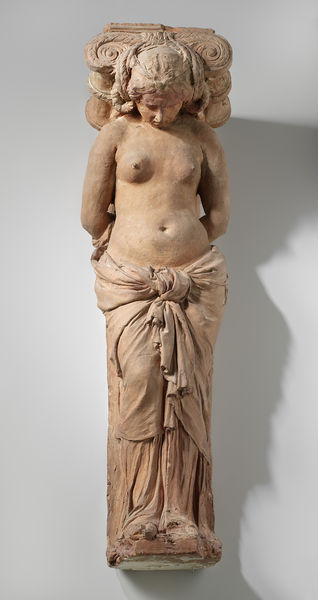
Titel: Kariatide: Boete
Künstler: Artus (I) Quellinus
Standort: Amsterdam
Institution: Rijksmuseum
Schlagwörter: akt, kopf, nackt, schatten, brust, busen, frau, licht, nase, tuch, arme, falten, knoten, sockel, haare, relief, nabel, bauch, podest, zehe, karyatide, schnecken, yaoboniface